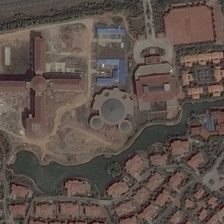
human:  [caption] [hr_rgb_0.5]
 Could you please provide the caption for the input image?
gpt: many red buildings and green trees are around a pond in a resort .

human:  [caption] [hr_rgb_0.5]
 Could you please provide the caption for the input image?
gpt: many red buildings and green trees are around a pond in a resort .

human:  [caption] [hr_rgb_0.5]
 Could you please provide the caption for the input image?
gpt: many red buildings and green trees are around a pond in a resort .

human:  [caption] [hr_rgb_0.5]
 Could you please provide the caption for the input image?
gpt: many red buildings and green trees are around a pond in a resort .

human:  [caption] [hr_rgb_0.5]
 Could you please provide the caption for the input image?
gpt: many red buildings and green trees are around a pond in a resort .